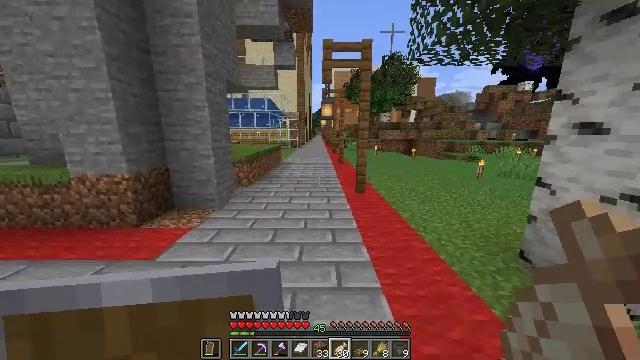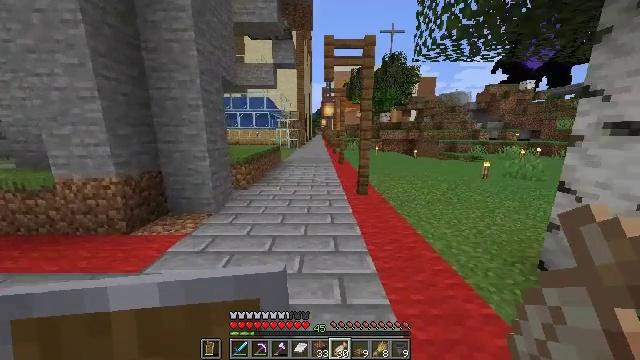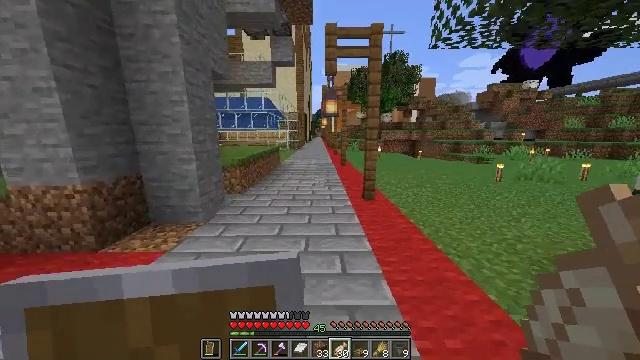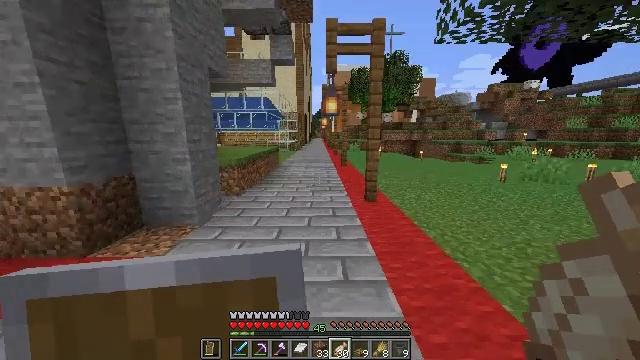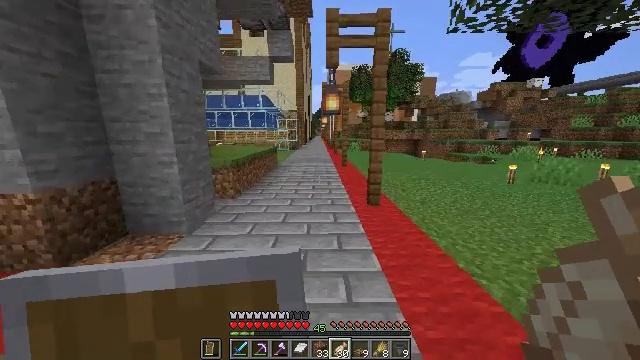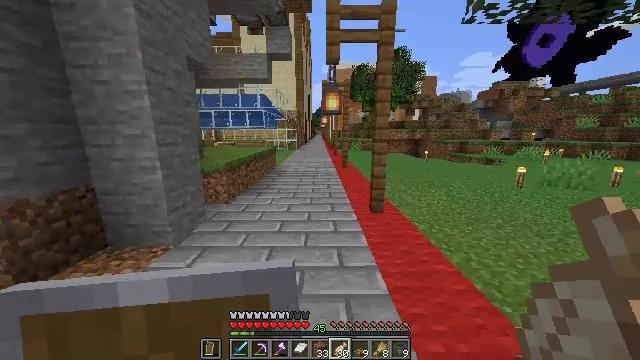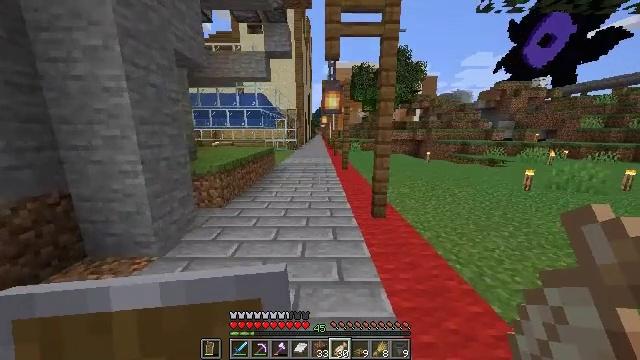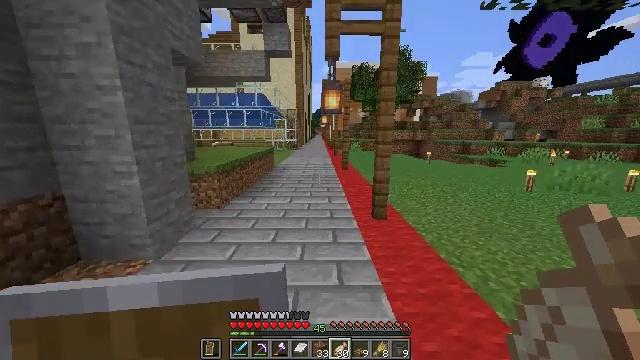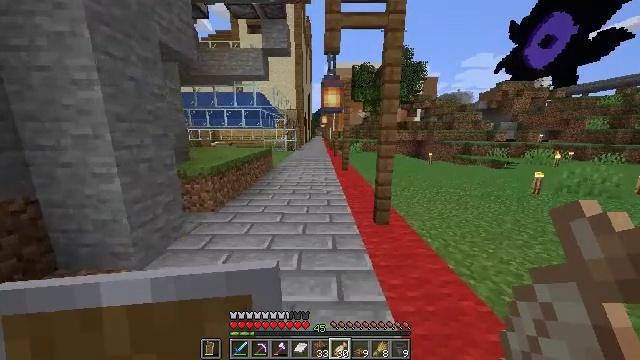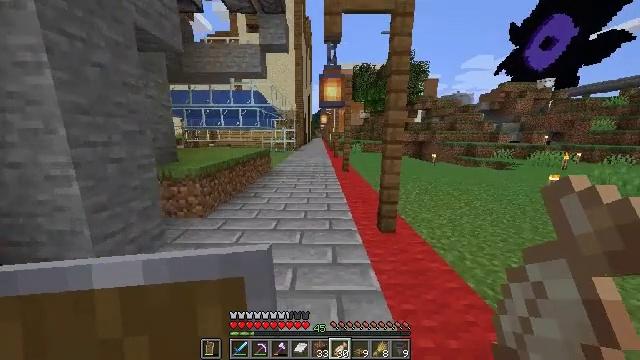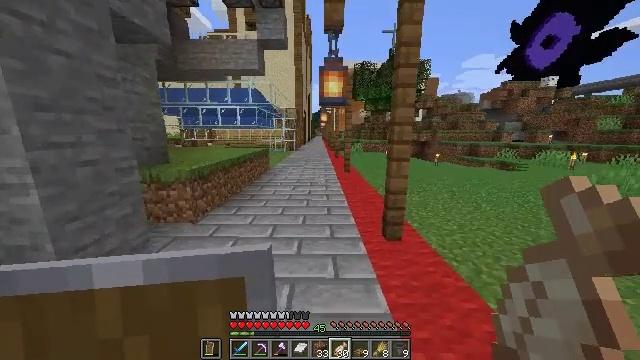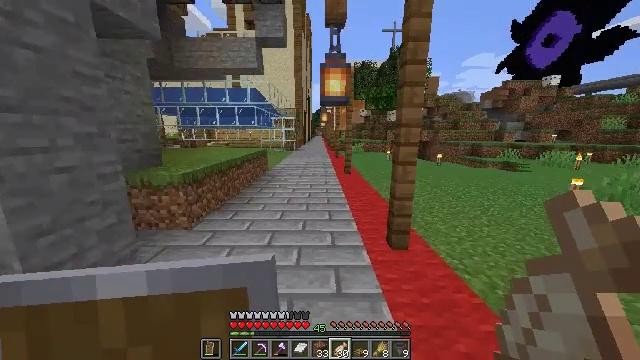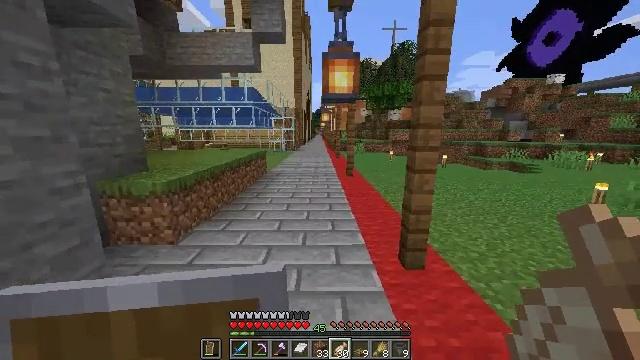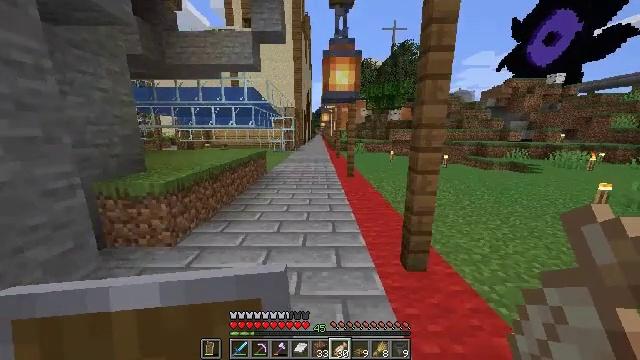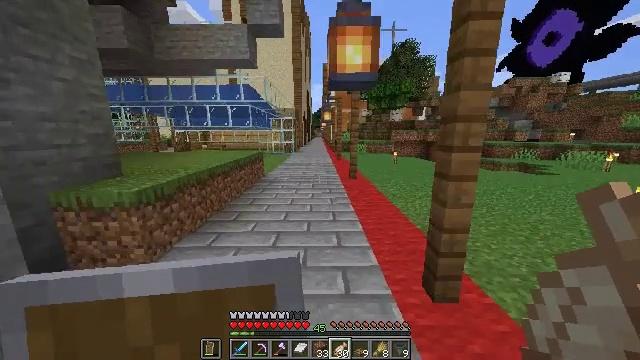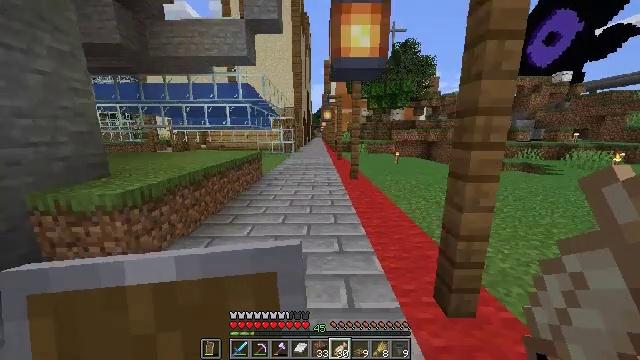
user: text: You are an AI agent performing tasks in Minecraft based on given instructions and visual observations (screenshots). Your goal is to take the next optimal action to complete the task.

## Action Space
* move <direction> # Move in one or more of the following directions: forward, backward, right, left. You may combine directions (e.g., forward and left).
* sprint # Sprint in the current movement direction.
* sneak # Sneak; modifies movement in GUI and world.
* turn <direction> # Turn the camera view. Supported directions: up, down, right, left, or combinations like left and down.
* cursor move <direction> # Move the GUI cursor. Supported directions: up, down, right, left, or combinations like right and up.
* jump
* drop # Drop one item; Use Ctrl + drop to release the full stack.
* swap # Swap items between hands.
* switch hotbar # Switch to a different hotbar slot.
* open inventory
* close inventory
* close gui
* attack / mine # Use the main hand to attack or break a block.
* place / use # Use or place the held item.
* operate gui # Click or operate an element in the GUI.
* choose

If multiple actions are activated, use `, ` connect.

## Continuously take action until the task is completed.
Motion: motion action
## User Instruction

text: Drop a bucket.
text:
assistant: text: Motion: move forward
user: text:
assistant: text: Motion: move forward
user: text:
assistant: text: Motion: move forward
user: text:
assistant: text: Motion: move forward
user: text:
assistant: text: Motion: move forward
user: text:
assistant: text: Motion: move forward
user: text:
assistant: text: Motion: move forward
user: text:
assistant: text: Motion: move forward
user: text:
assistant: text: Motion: move forward
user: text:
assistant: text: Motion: move forward
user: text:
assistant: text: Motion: move forward
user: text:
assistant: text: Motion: move forward
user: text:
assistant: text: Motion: move forward
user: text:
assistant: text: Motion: move forward
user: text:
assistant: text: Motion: move forward
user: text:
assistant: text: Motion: move forward
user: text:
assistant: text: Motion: move forward
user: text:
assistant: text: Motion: move forward
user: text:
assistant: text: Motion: move forward
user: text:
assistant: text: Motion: move forward
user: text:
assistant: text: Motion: move forward
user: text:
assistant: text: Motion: move forward
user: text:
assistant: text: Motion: move forward
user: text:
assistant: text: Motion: move forward
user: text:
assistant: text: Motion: move forward
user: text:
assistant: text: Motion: move forward
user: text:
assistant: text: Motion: move forward
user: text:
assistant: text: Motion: move forward
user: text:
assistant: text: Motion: move forward
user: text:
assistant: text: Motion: move forward